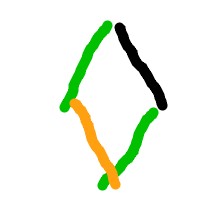
Shape: rhombus